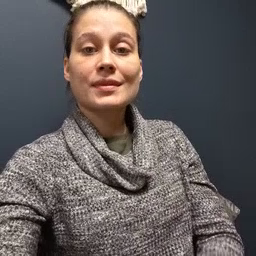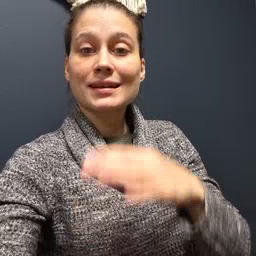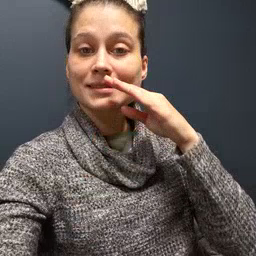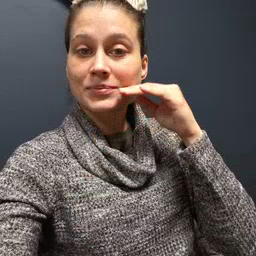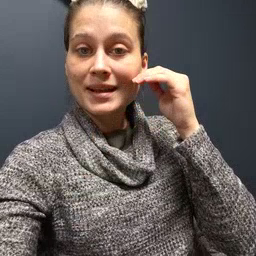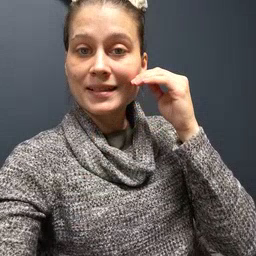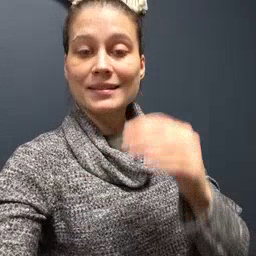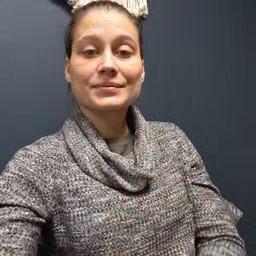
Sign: smile